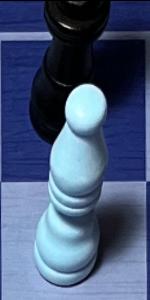
Label: Bishop_White